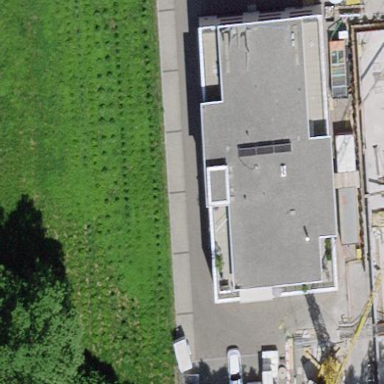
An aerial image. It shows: Commercial building.